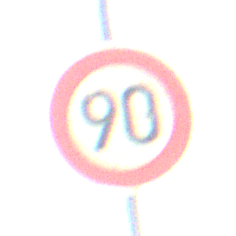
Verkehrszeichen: Geschwindigkeit90
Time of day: MorningAfternoon
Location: Outdoor (Nature)
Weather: PartlyCloudy
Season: NotSpecified
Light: Natural